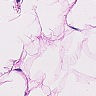
Metastatic tissue present: no